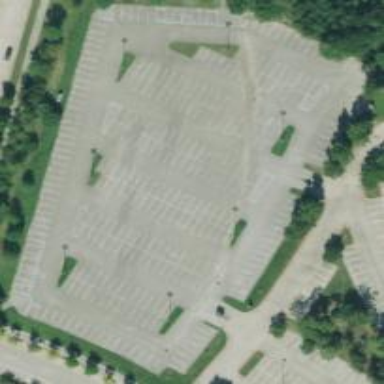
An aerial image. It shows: Parking area with surface.